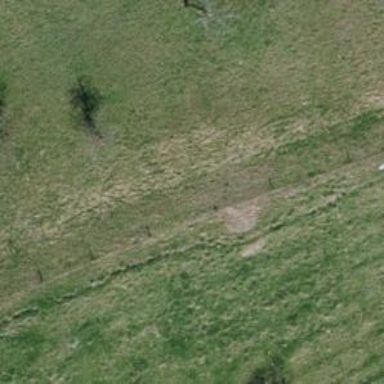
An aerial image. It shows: Track with very rough surface.